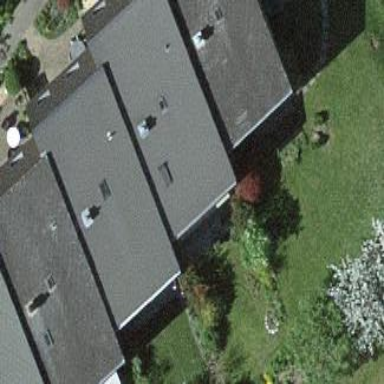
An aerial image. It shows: Simple house.